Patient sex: F
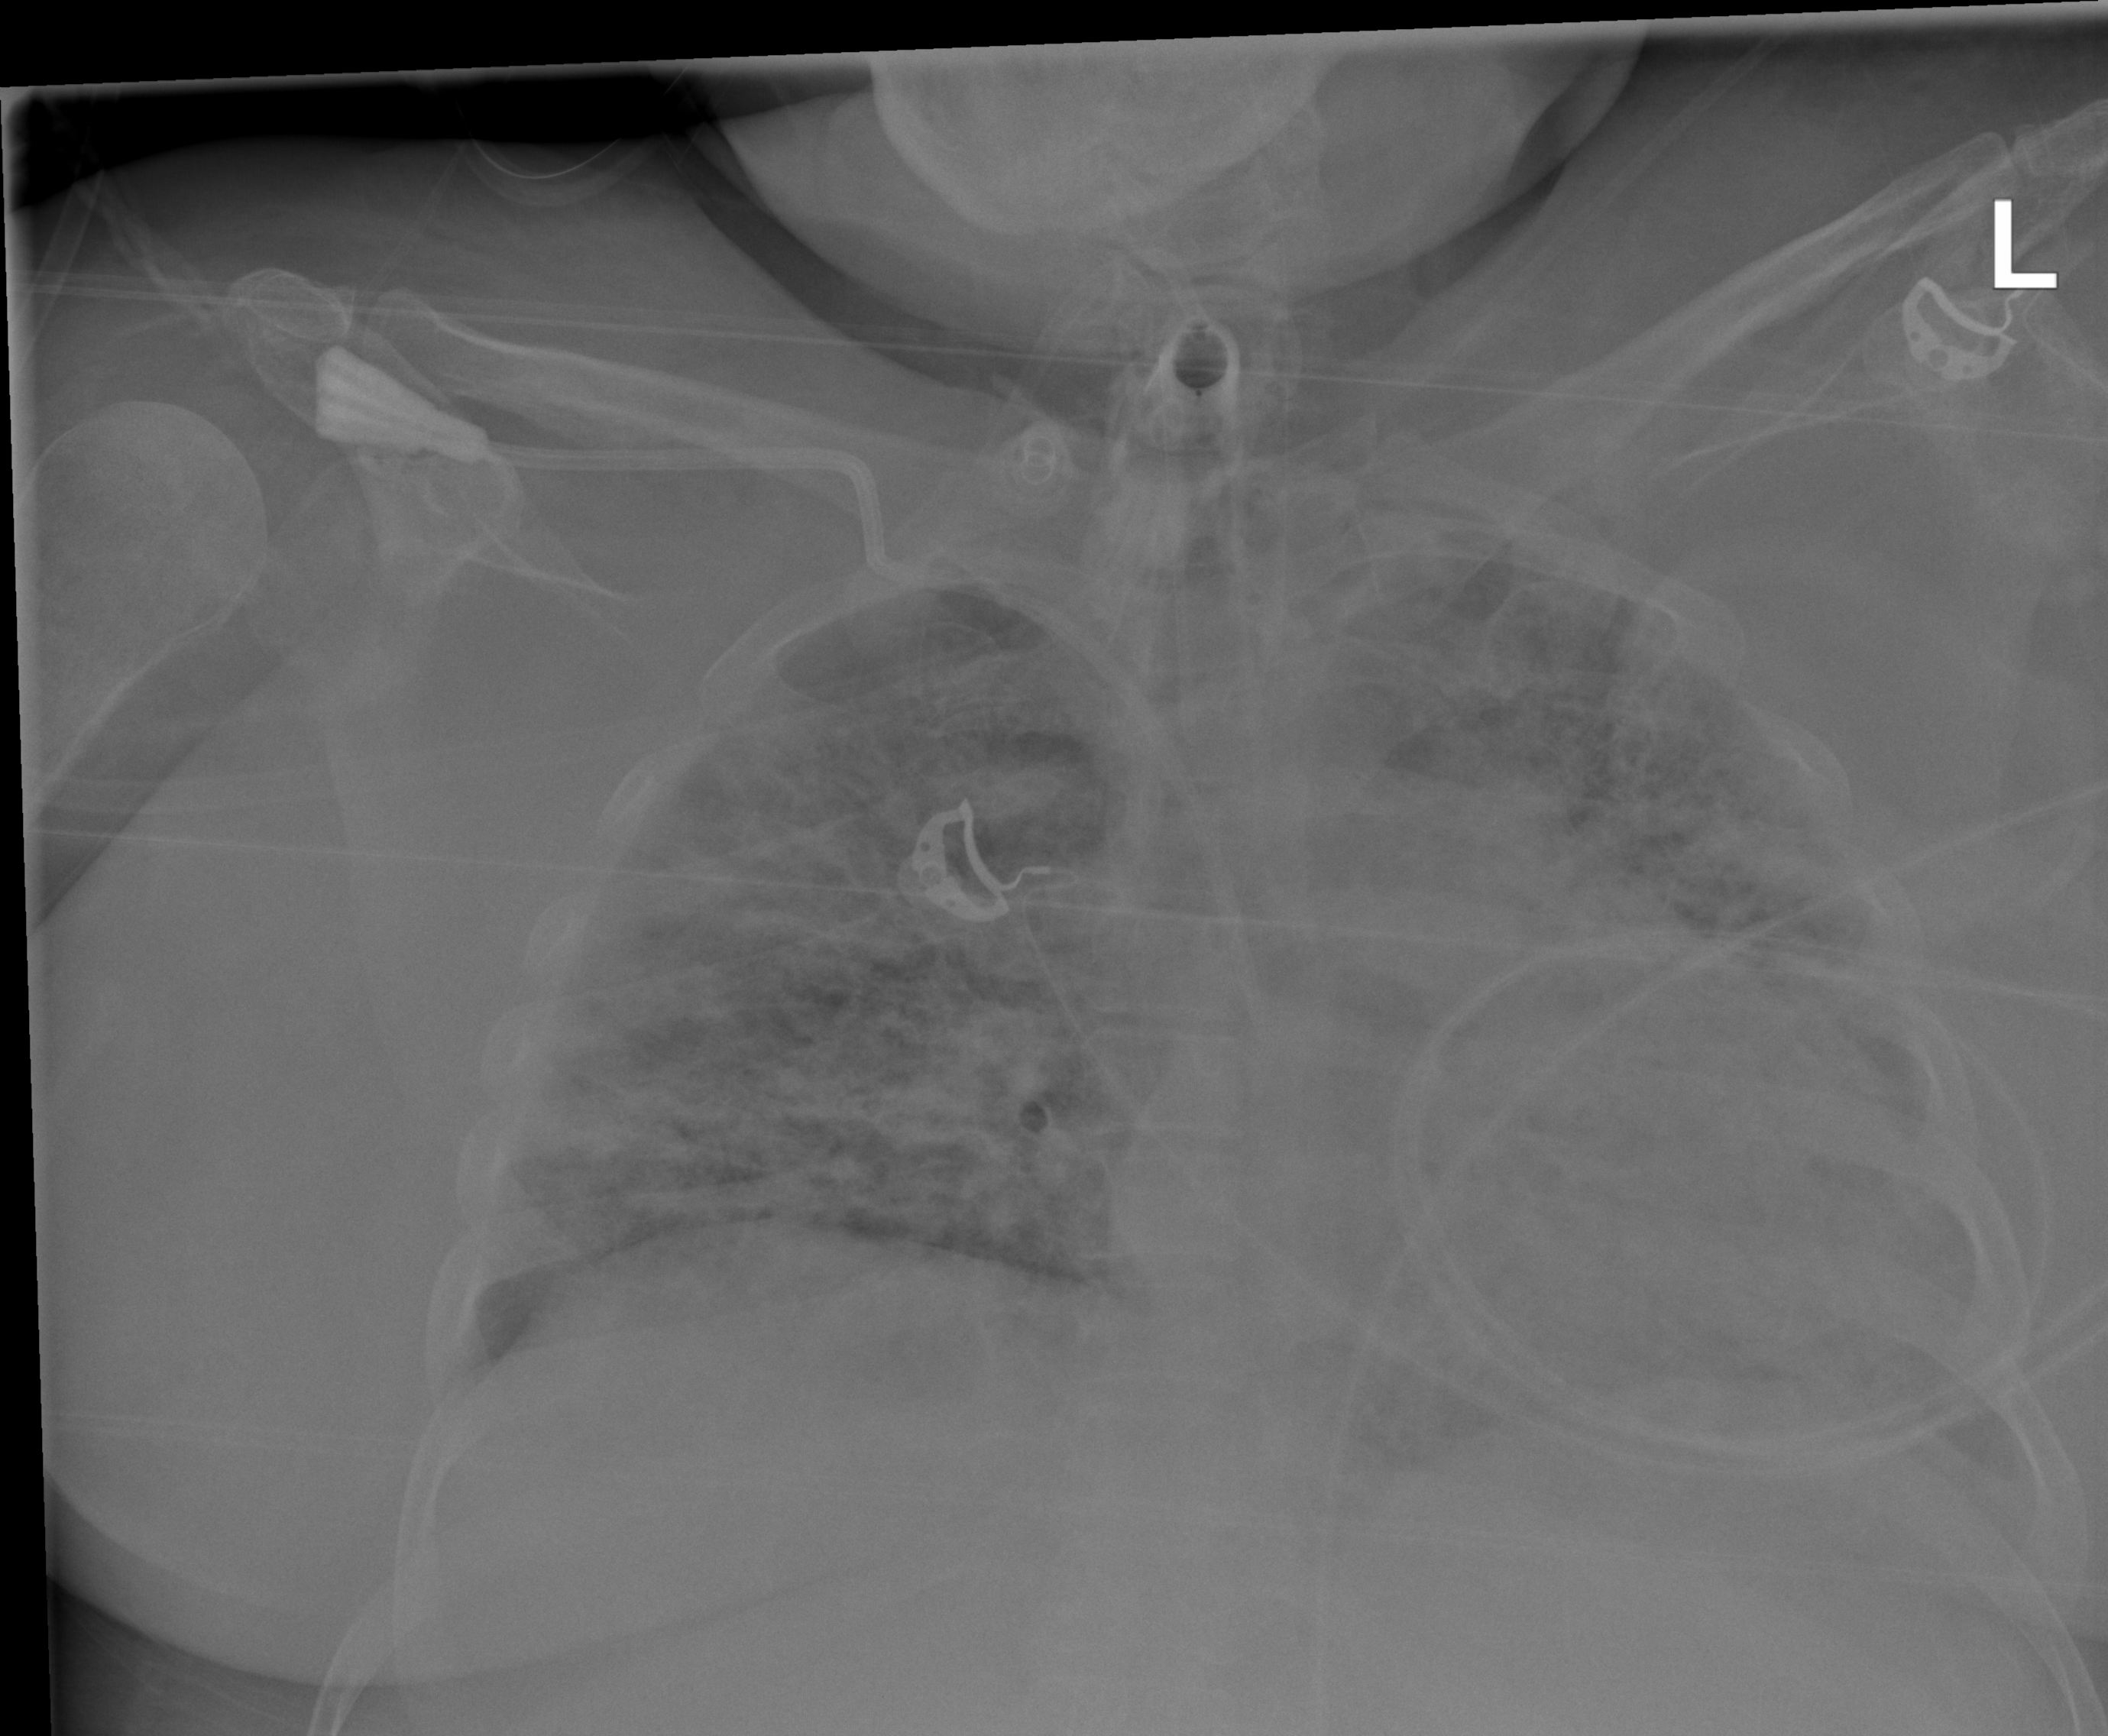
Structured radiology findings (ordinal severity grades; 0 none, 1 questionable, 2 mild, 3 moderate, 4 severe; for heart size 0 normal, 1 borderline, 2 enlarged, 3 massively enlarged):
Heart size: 2
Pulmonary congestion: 2
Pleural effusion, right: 0
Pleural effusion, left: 2
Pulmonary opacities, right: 4
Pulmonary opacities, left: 4
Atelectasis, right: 4
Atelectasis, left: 4